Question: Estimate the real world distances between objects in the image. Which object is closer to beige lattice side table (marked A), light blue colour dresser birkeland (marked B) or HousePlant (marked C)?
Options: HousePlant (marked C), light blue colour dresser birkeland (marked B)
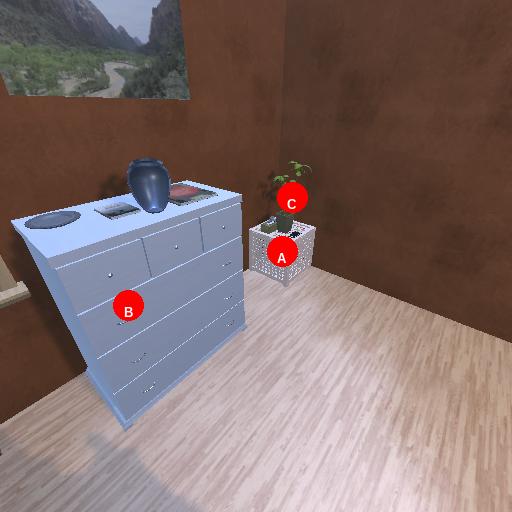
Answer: HousePlant (marked C)